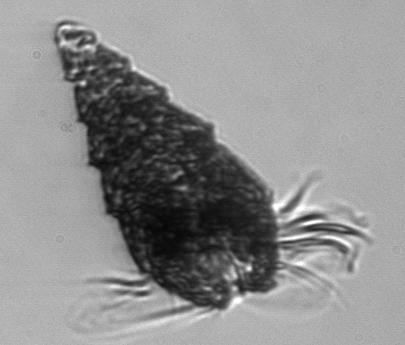
Label: Laboea_strobila